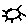
Label: sun